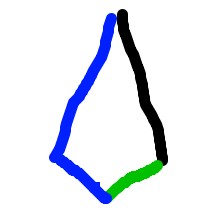
Shape: kite